Aerial crown-view tile of a tropical tree (Barro Colorado Island, Panama), acquired 20250414:
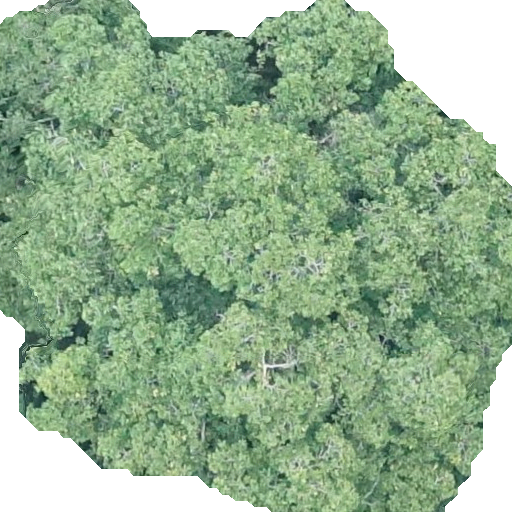
Species: Ficus obtusifolia
GBIF accepted scientific name: Ficus obtusifolia
Crown area: 353.113 m²